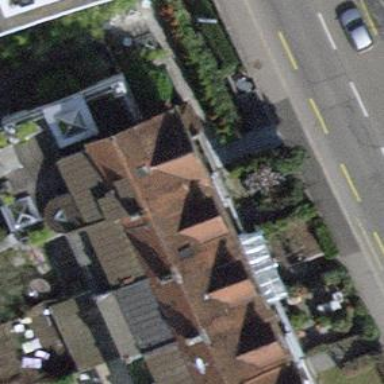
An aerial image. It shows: Terrace building.